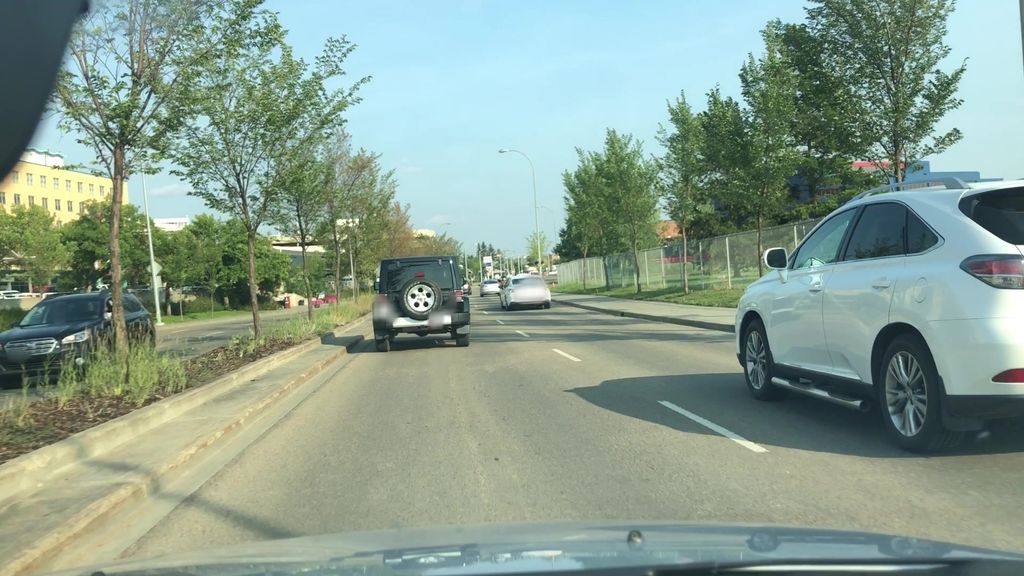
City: edmonton